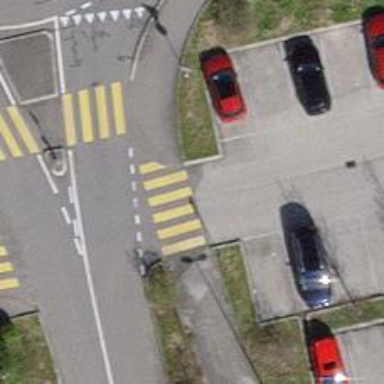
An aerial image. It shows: Zebra crossing on the road.